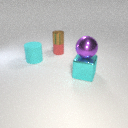
large cyan metal cube in front of small red rubber cylinder